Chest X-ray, PA view. Patient: 71 years old, sex F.
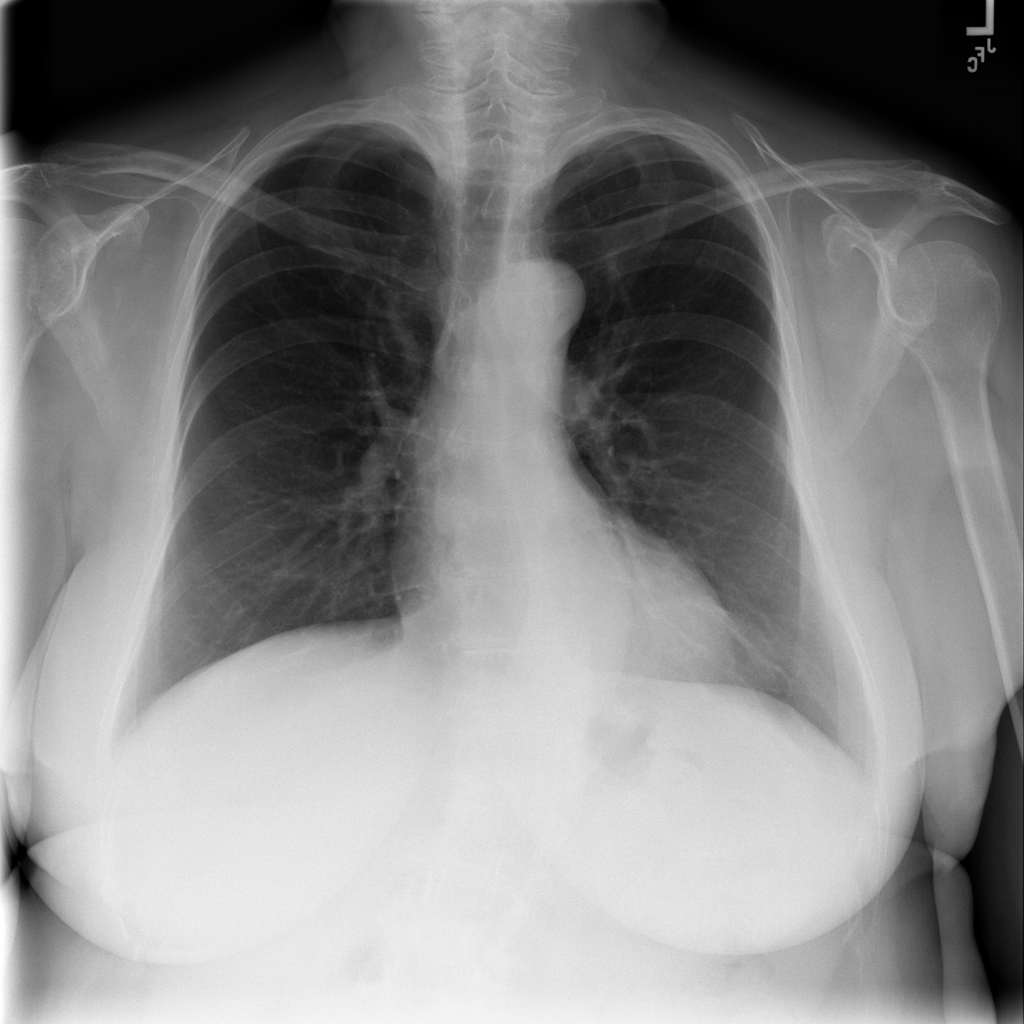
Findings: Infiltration